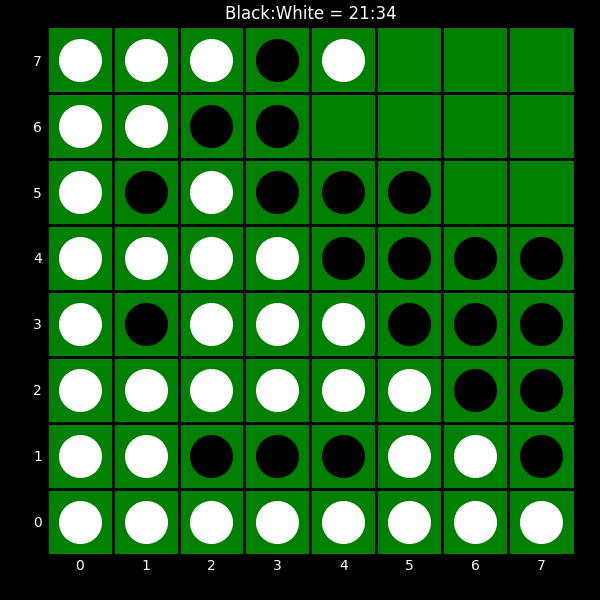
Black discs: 21
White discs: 34